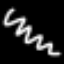
Label: squiggle